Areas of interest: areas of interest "Jiu Shan Swimming Pool"
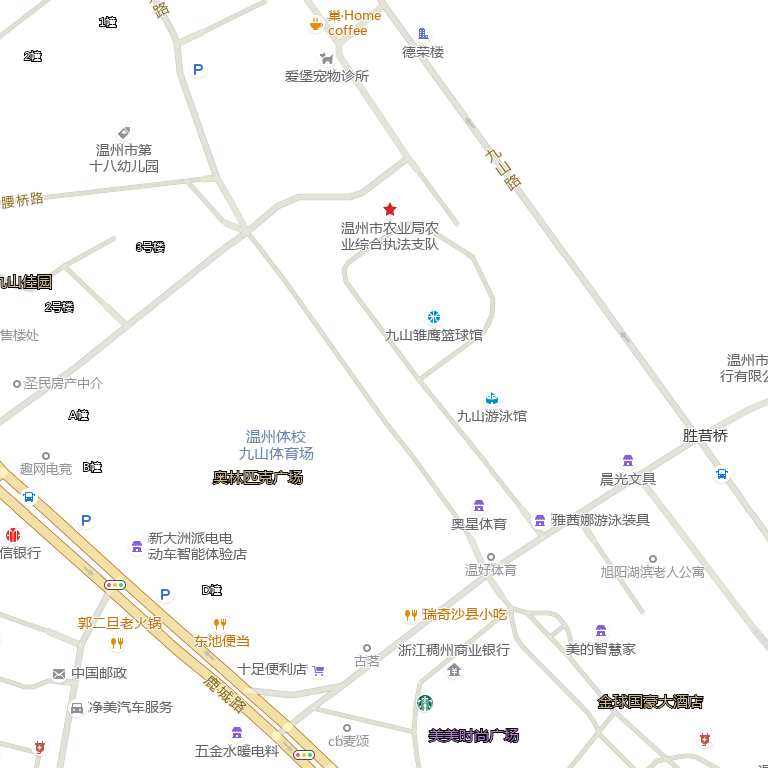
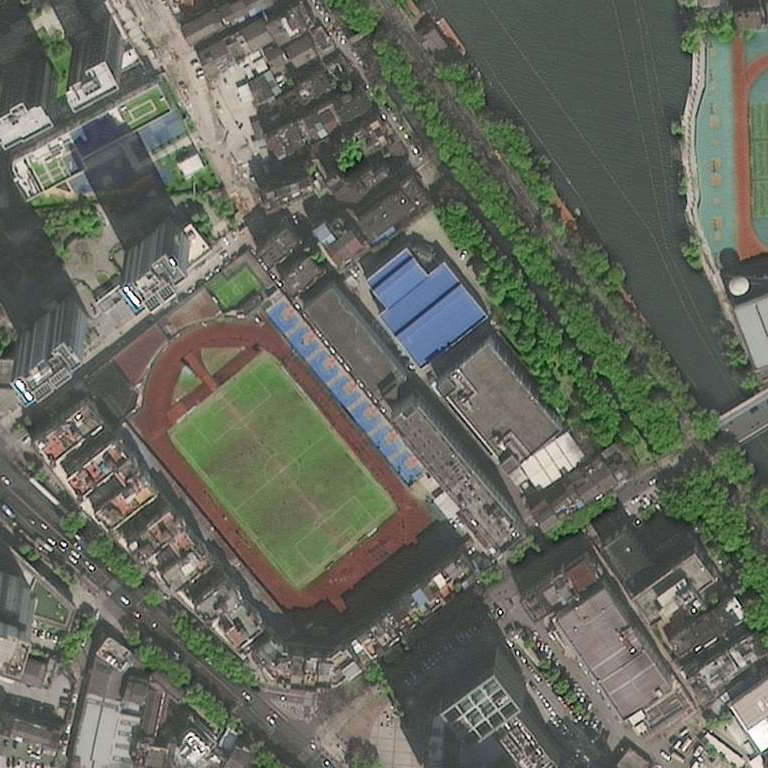